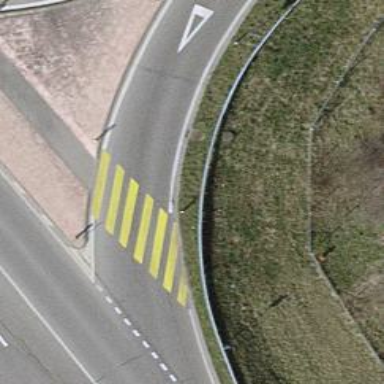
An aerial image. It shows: Uncontrolled zebra crossing with zebra markings.